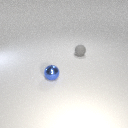
small gray rubber sphere behind small blue metal sphere